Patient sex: F
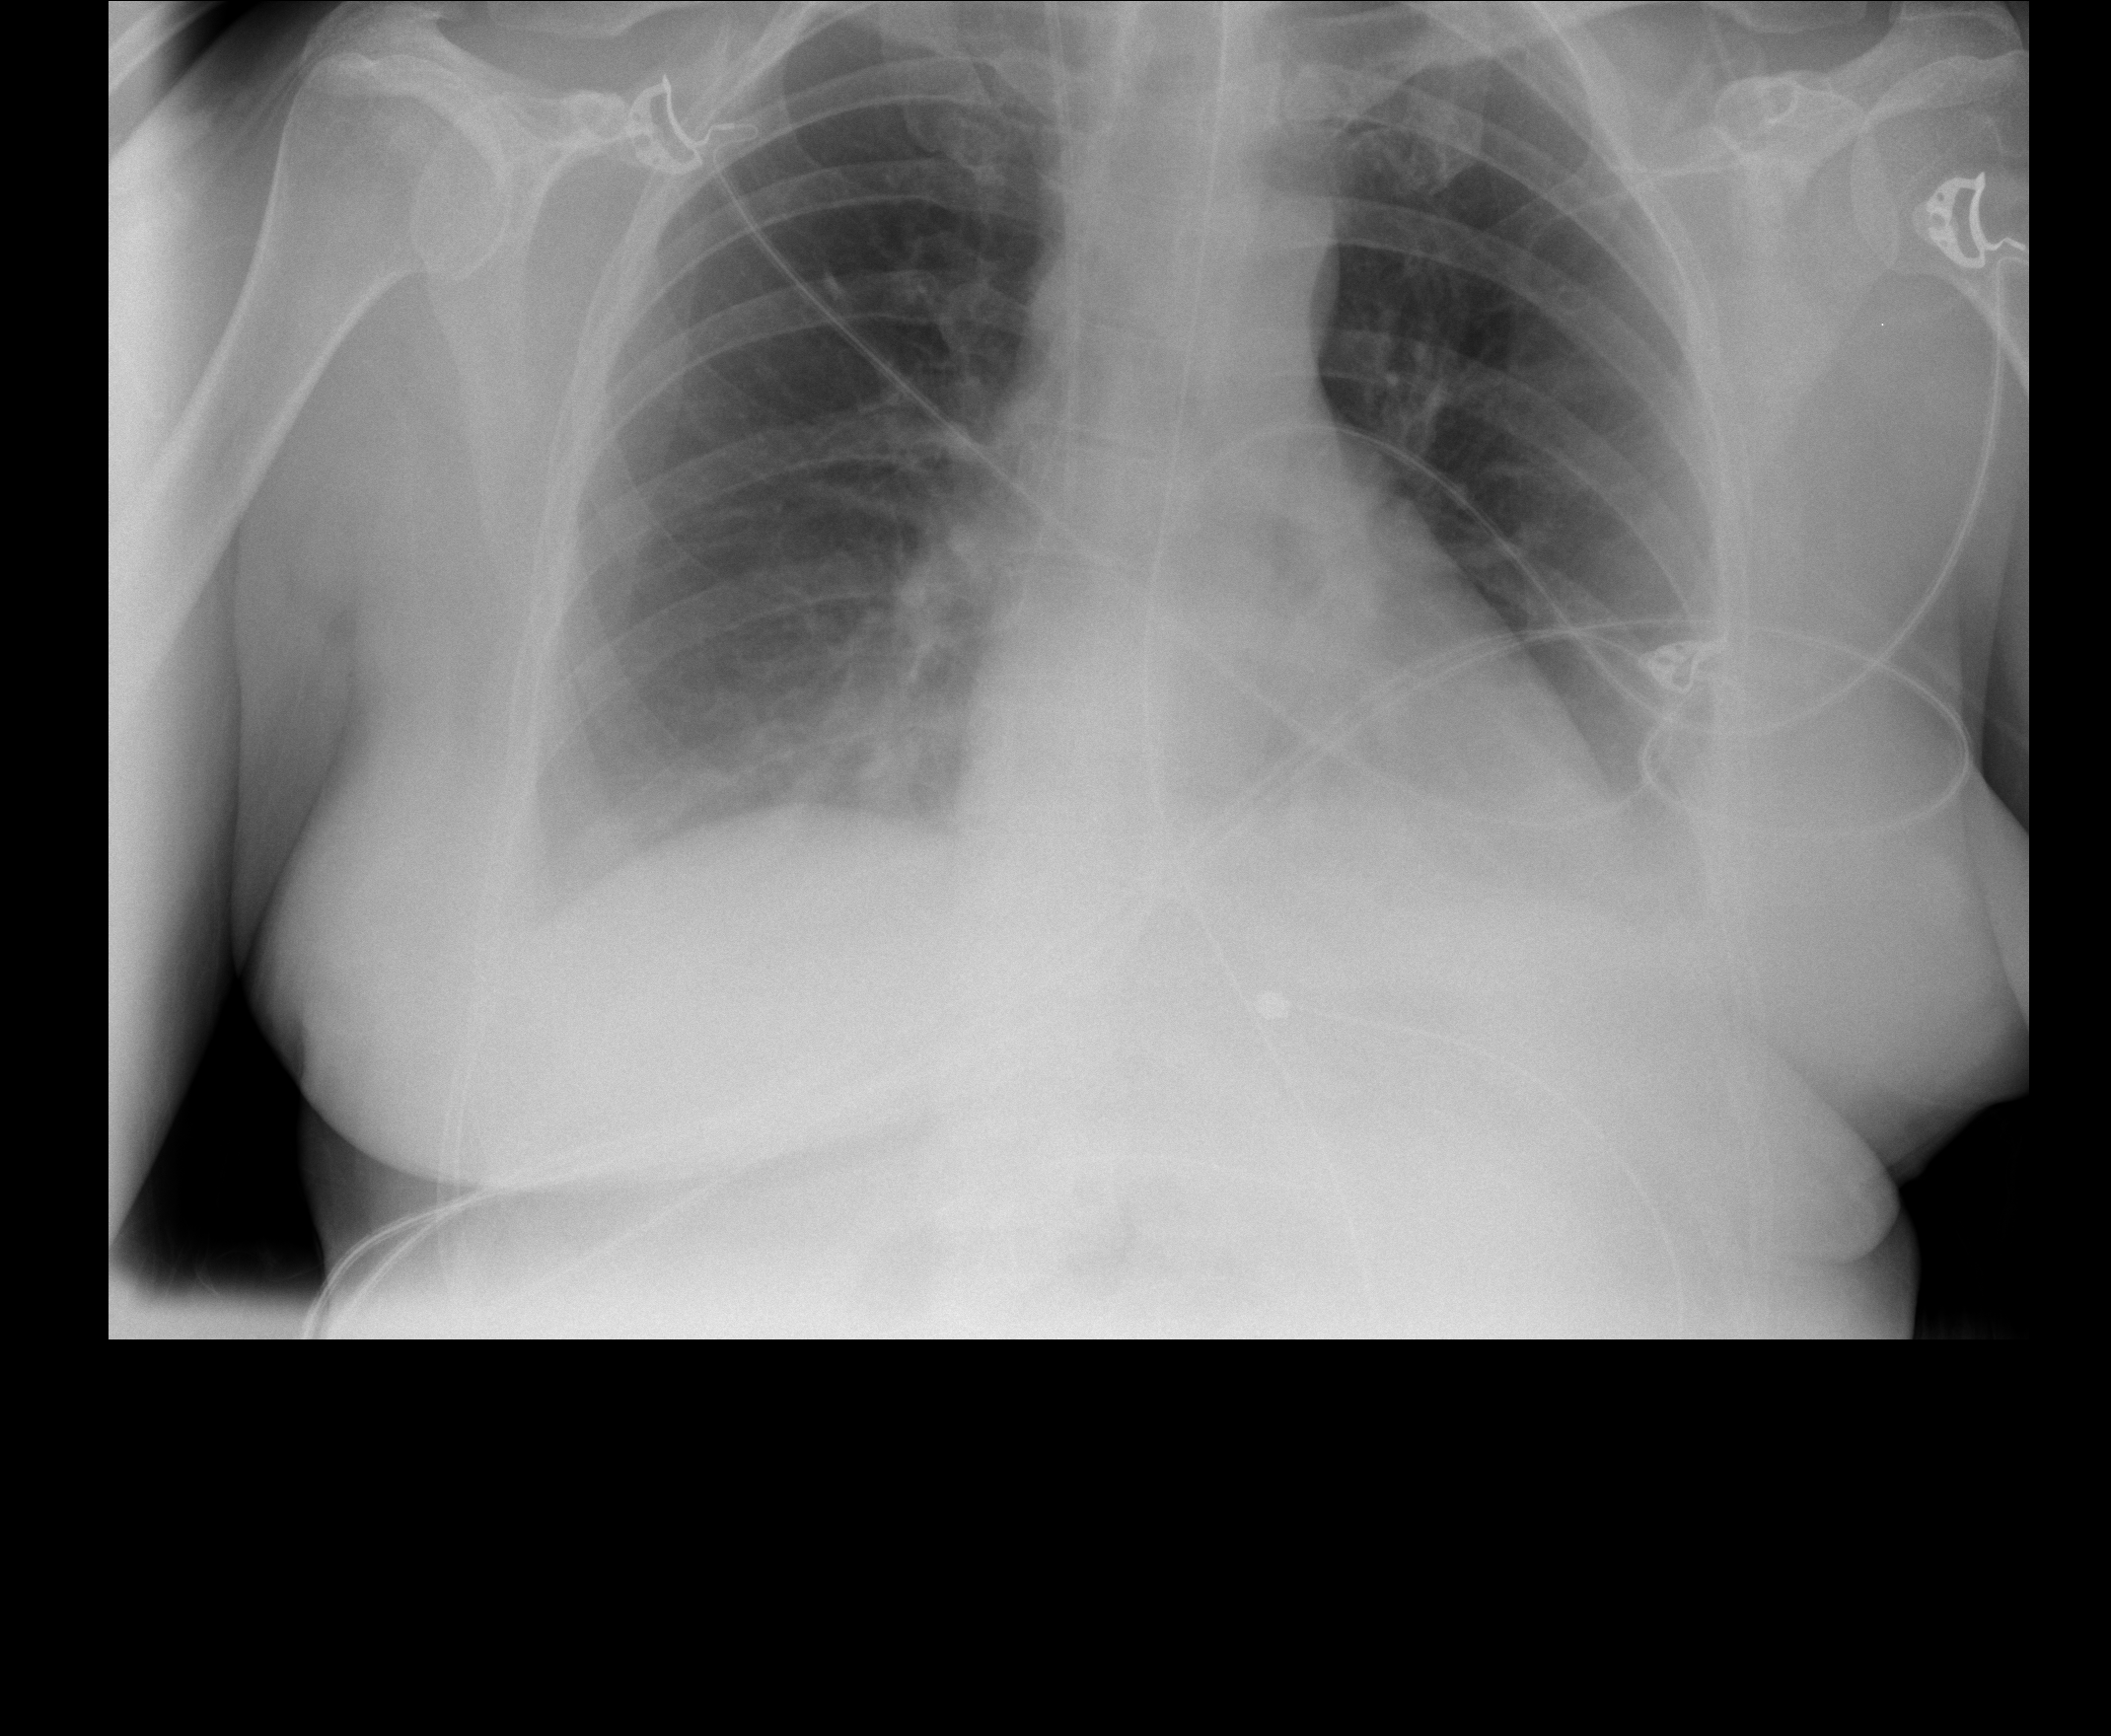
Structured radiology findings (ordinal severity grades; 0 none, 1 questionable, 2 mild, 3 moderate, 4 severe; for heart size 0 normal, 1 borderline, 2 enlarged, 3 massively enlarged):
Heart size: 0
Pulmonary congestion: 0
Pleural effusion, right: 0
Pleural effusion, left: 2
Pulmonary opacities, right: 0
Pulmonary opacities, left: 0
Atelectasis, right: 0
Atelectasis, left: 0